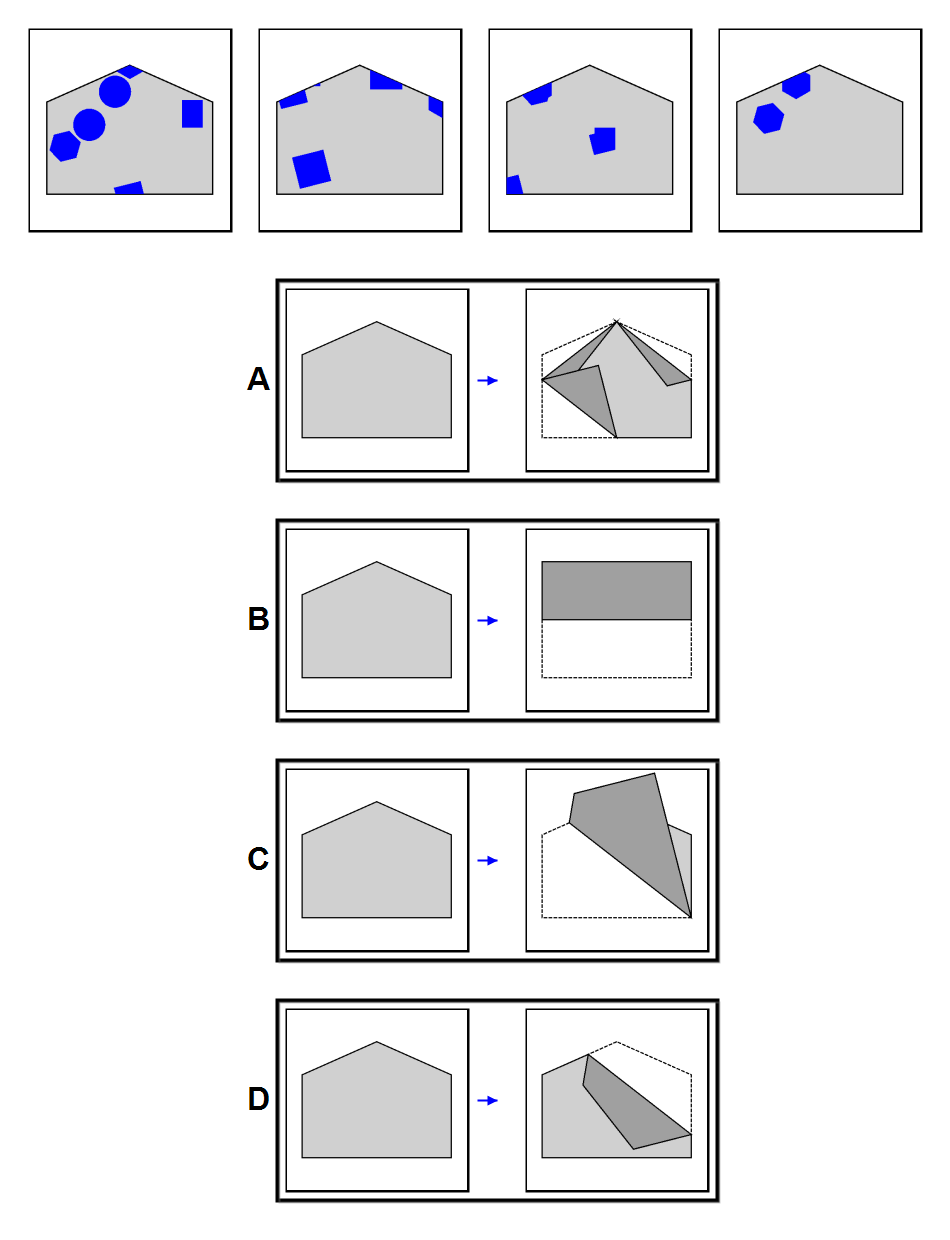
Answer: C